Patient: sex M, age 54
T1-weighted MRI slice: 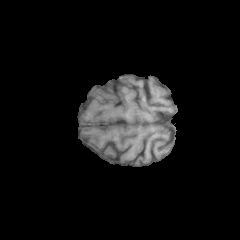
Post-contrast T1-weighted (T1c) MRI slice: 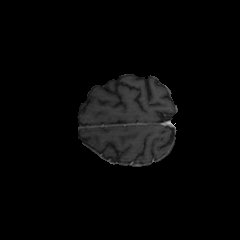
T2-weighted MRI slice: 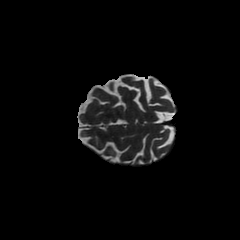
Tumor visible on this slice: no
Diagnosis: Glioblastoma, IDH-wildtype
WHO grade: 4